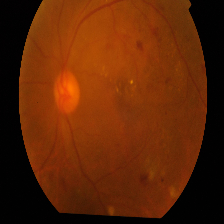
Diabetic retinopathy grade: Proliferative DR